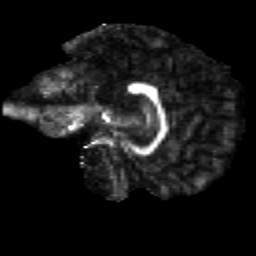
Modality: FA
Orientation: sagittal
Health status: healthy
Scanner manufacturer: siemens
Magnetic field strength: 3 T
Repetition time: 12 s
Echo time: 0.092 s